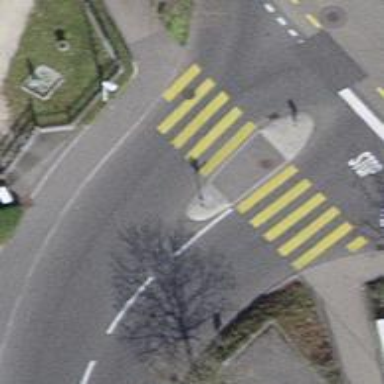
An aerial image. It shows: Marked zebra crossing with pedestrian island.